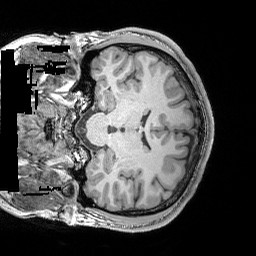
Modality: T1w
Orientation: coronal
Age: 21
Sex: male
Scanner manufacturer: siemens
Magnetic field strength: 3 T
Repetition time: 2.53 s
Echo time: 0.00326 s